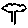
Label: tree